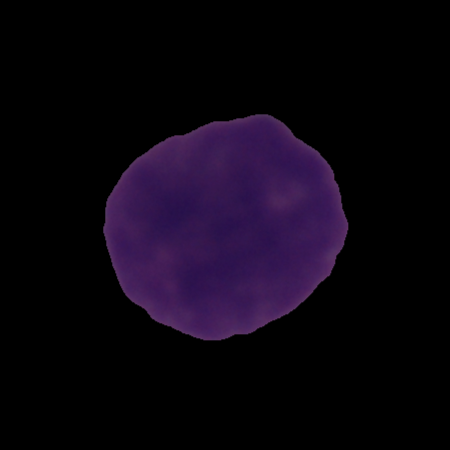
Label: cancer